Interaction volume radius: 5 \u00c5
Interaction volume height: 30 \u00c5
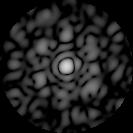
Disorder parameter: 0.7264